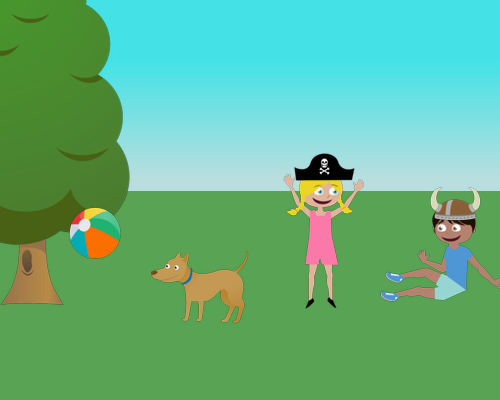
on left medium fluffy tree has hole facing left half cut off left edge and top next it to it is a beach ball right from it is a dog medium size facing left on right a happy boy sitting facing left wears horn hat left from the boy is a happy girl arms up facing right wears pirate hat